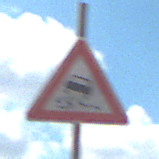
Verkehrszeichen: SchleuderOderRutschgefahr
Umgebung: Outdoor, Nature
Tageszeit: Midday
Wetter: PartlyCloudy
Licht: Natural
Jahreszeit: Autumn
Kontrast: HighContrast